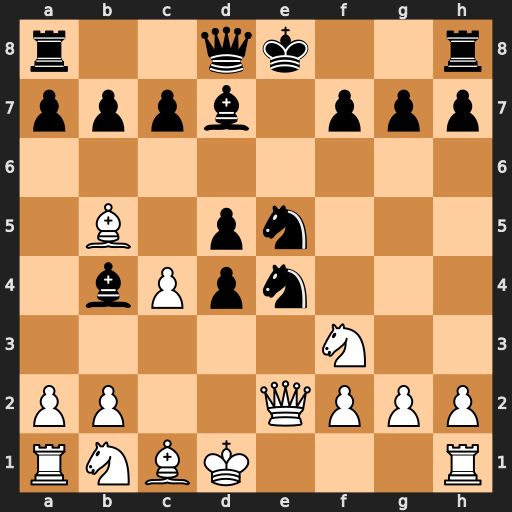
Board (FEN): r2qk2r/pppb1ppp/8/1B1pn3/1bPpn3/5N2/PP2QPPP/RNBK3R
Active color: w
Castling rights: kq
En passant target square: -
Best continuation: Nxe5 Bxb5 cxb5